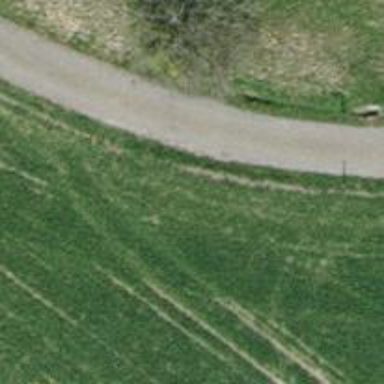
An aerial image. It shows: Paved track with grade 1 tracktype.